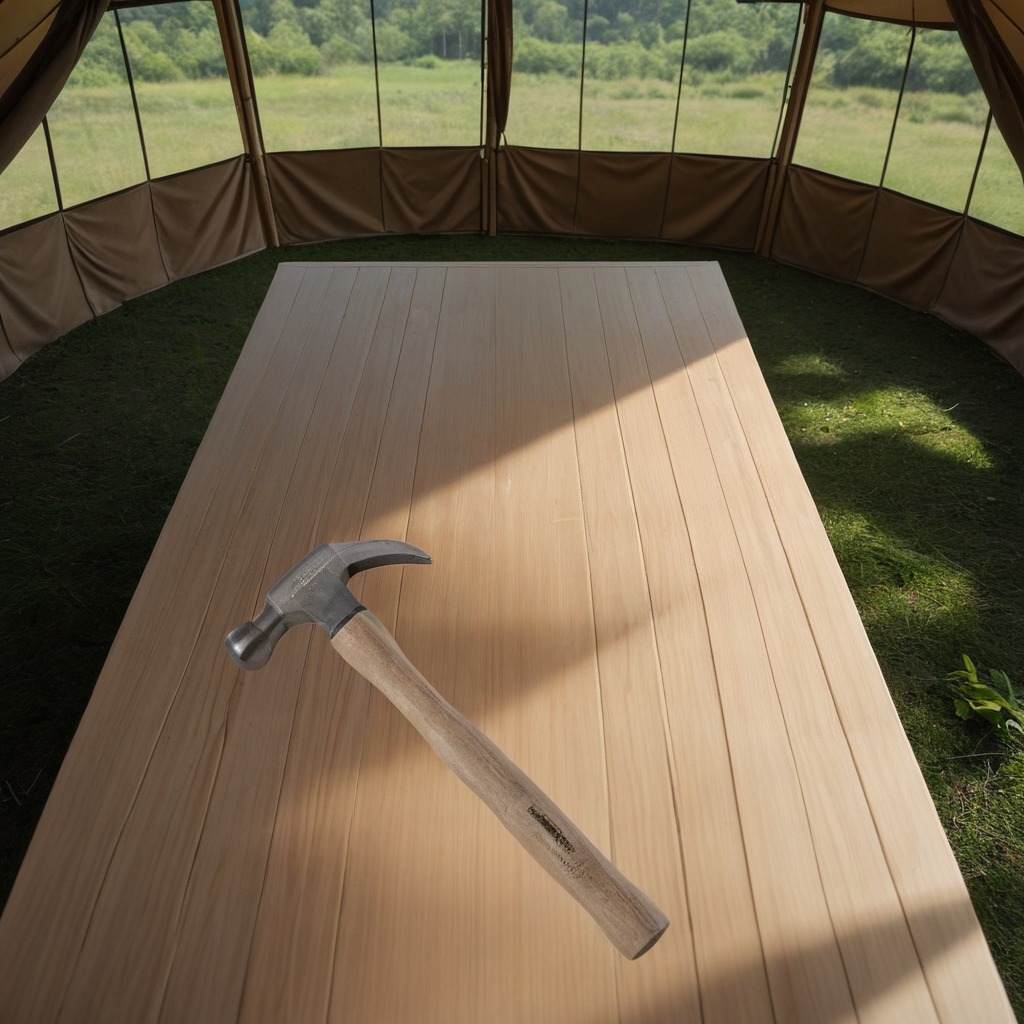
A hammer is lying on a wooden table in a jungle field workshop tent.